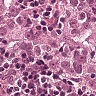
Metastatic tissue present: yes